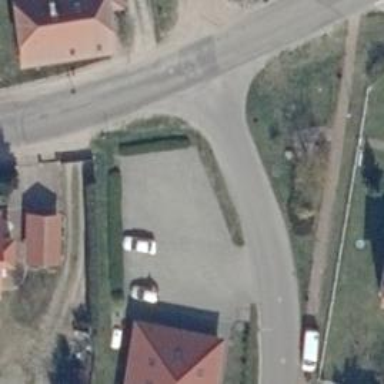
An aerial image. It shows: Parking area with surface.